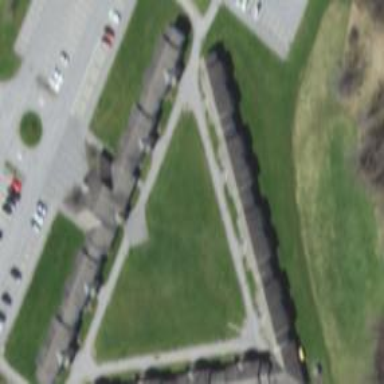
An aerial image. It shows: Dormitory building.